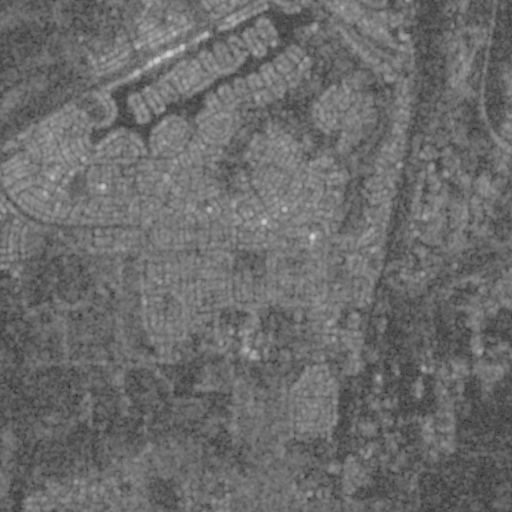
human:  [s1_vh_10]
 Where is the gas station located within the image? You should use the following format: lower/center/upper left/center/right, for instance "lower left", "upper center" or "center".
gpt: The gas station is located in the lower right of the image.
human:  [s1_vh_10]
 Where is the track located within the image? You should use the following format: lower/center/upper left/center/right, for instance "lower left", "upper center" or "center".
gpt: The track is located in the center of the image.
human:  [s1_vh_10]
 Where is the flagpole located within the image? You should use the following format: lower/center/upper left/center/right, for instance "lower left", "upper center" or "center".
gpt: The flagpole is located in the center right of the image.
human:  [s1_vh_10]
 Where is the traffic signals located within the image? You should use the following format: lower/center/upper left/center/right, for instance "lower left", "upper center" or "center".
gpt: The traffic signals is located in the right of the image.
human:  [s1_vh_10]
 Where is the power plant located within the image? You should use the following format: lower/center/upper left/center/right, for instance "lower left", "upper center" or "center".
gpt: There is no power plant in the image.

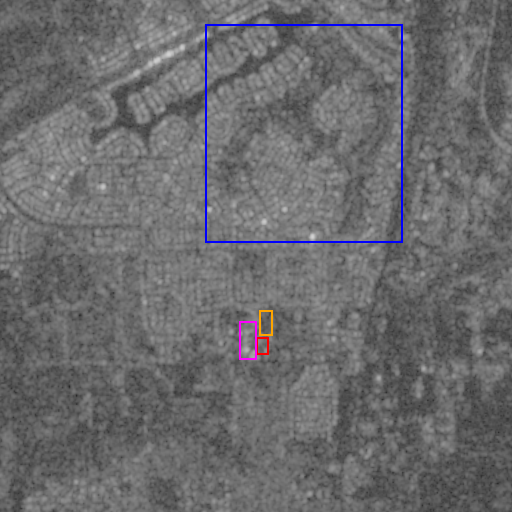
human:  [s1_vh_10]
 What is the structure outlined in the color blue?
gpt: The structure outlined in blue is a park.
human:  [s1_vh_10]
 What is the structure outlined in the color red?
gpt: The structure outlined in red is a parking lot.
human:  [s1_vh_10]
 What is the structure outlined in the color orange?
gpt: The structure outlined in orange is a track.
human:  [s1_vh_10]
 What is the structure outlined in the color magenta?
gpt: The structure outlined in magenta is a building.
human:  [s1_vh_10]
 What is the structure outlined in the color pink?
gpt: There is no pink outline.